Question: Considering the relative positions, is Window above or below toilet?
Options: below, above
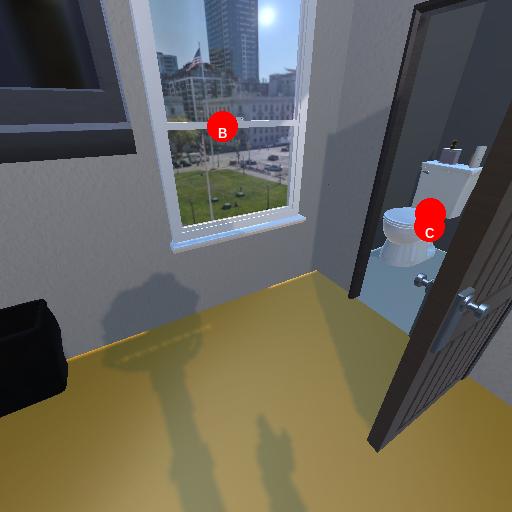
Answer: below